Question: I've exported my Java console application to a Jar file, but when I run the jar and call code that parses in a JSON file I get a 'java.lang.IllegalArgumentException'
Does anyone know why the exception is being thrown when I run the program as a JAR? The parsing works fine when the application is run from Eclipse.
This is the exact error that is output when I execute the jar file and call the code that parses the JSON file:
'''
Exception in thread "main" java.lang.IllegalArgumentException: URI is not hierar
chical
at java.io.File.<init>(Unknown Source)
at gmit.GameParser.parse(GameParser.java:44)
at gmit.Main.main(Main.java:28)
'''
This is how the parsing is being done in my GameParser class:
'''
public class GameParser {
private static final String GAME_FILE = "/resources/game.json";
private URL sourceURL = getClass().getResource(GAME_FILE);
private int locationId;
private List<Location> locations;
private List<Item> items;
private List<Character> characters;
public void parse() throws IOException, URISyntaxException {
ObjectMapper mapper = new ObjectMapper();
mapper.configure(DeserializationFeature.FAIL_ON_UNKNOWN_PROPERTIES, false);
try {
// read from file, convert it to Location class
Location loc = new Location();
loc = mapper.readValue(new File(sourceURL.toURI()), Location.class);
Item item = mapper.readValue(new File(sourceURL.toURI()), Item.class);
GameCharacter character = mapper.readValue(new File(sourceURL.toURI()), GameCharacter.class);
// display to console
System.out.println(loc.toString());
System.out.println(item.toString());
System.out.println(character.toString());
} catch (JsonGenerationException e) {
e.printStackTrace();
} catch (JsonMappingException e) {
e.printStackTrace();
} catch (IOException e) {
e.printStackTrace();
}
}
}
'''
This is the folder structure of my project:

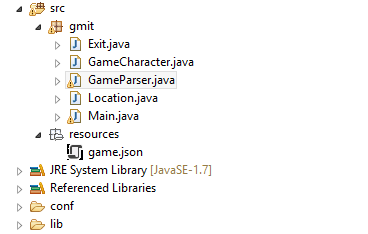
Answer: The call 'getClass().getResource(GAME_FILE);' will return a URL relative to 'this' class. If you are executing your program from a JAR file, it will return a URL pointing to a JAR file.
To fix it:
1. Try to use getClass().getResourceAsStream() and use that instead of Files or
2. extract the files into some directory and use File in the same way as you are trying now.